Question: I have the following ListView with a custom list item:

I would like to get the 'TextView' values from the list item where the 'ToggleButton' is clicked.
Here's the adapter that builds the list:
'''
public class simpleAdapter extends SimpleAdapter {
public simpleAdapter(Context context,
ArrayList<HashMap<String, String>> list, int resource,
String[] from, int[] to) {
super(context, list, resource, from, to);
// TODO Auto-generated constructor stub
}
@Override
public View getView(final int position, View convertView, ViewGroup parent) {
// TODO Auto-generated method stub
// return super.getView(position, convertView, parent);
LayoutInflater inflater = getLayoutInflater();
convertView = inflater.inflate(R.layout.user_campaigns_list_item, parent, false);
tb_campaigns_list_toggle = (ToggleButton) convertView
.findViewById(R.id.tb_campaigns_list_toggle);
tb_campaigns_list_toggle.setOnClickListener(new OnClickListener() {
public void onClick(View v) {
// TODO Auto-generated method stub
Toast.makeText(getApplicationContext(), String.valueOf(position), Toast.LENGTH_SHORT).show();
}
});
return super.getView(position, convertView, parent);
}
}
'''
With this code, I'm able to toast the 'position' of the 'list item' containing the 'ToggleButton' clicked.
When trying to get the 'Text1' or 'id1' values using this code:
'''
TextView Text1 = (TextView)convertView.findViewById(R.id.Text1_id); //this line is outside the onClick(View v) method
String Text1_value = Text1.getText().toString();
Toast.makeText(getApplicationContext(), Text1_value, Toast.LENGTH_SHORT).show();
'''
I'm always getting the value of the 'Text1' from the last 'ListView' item.
any ideas?
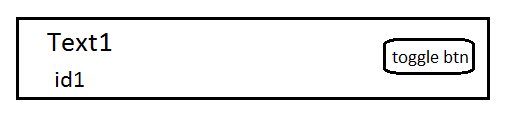
Answer: In onItemClick function of the listview, Paste the following code:
'''
View parentView = (View) view.getParent();
textview1 = ((TextView) parentView
.findViewById(R.id.textview1)).getText().toString();
textview2 = ((TextView) parentView
.findViewById(R.id.textview2)).getText().toString();
textview3 = ((TextView) parentView
.findViewById(R.id.textview3)).getText().toString();
'''
You can get any value using the above code..